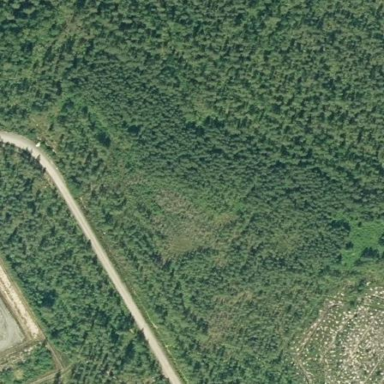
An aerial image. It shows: Evergreen needle-leaved woodland.